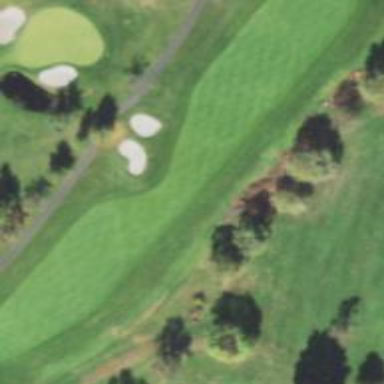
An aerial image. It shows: View of golf hole.